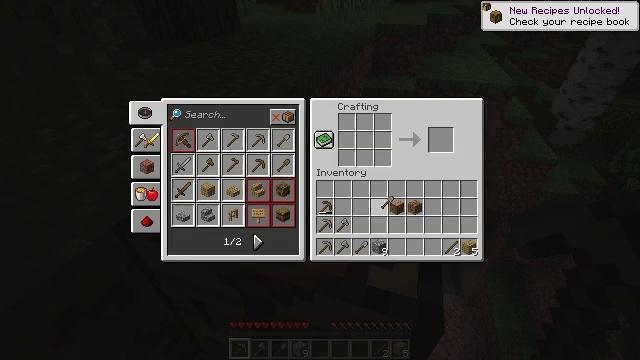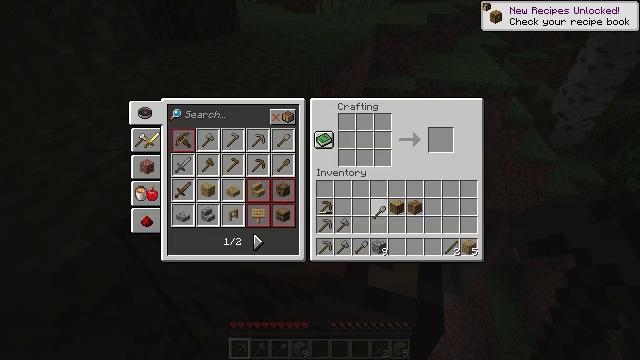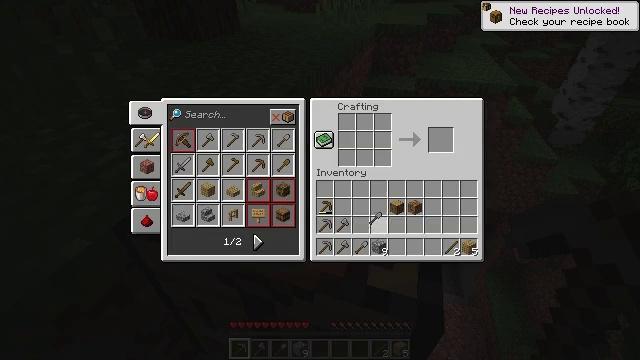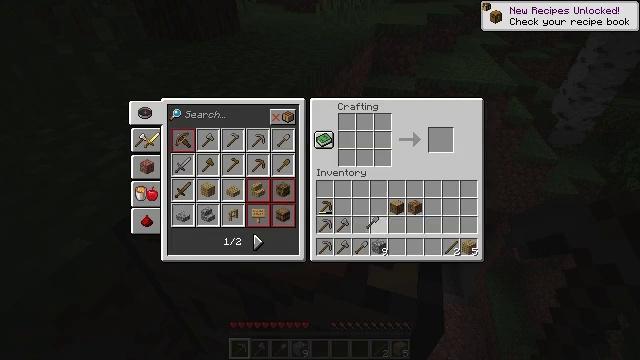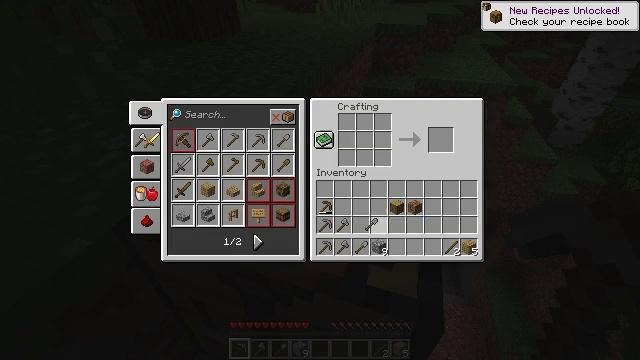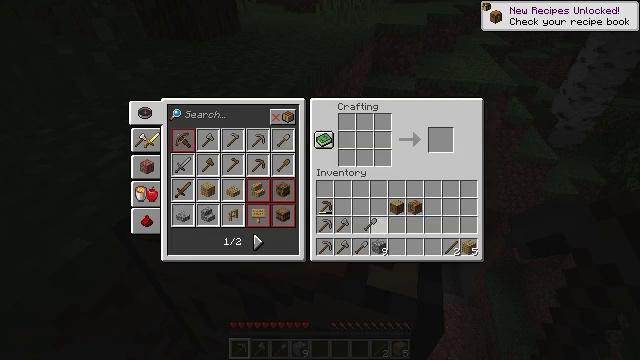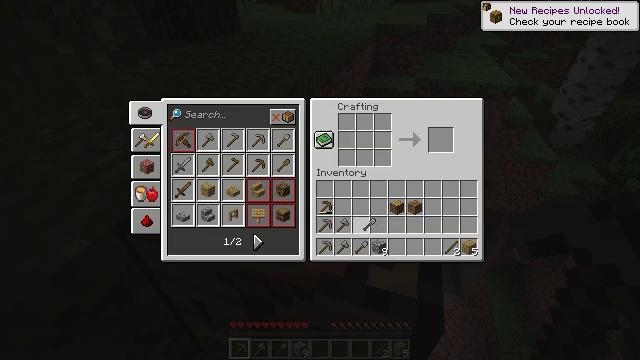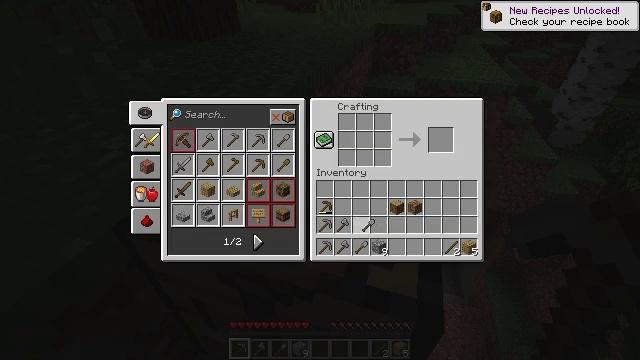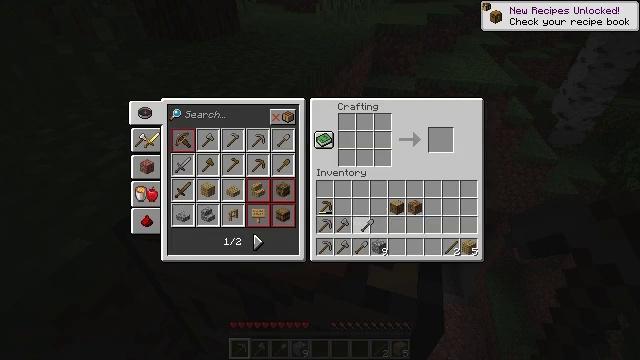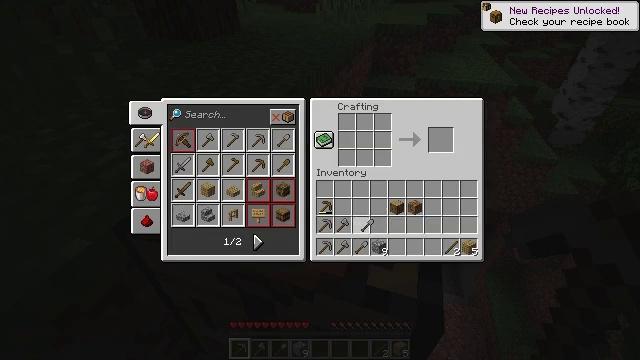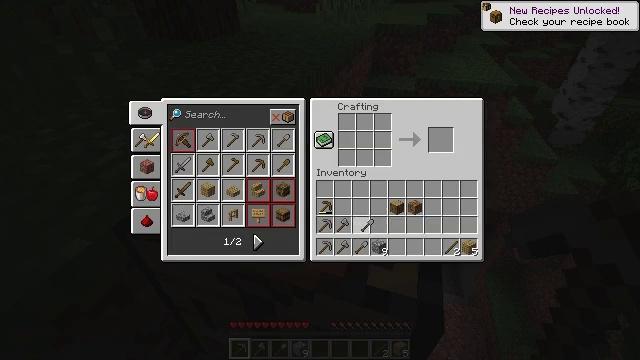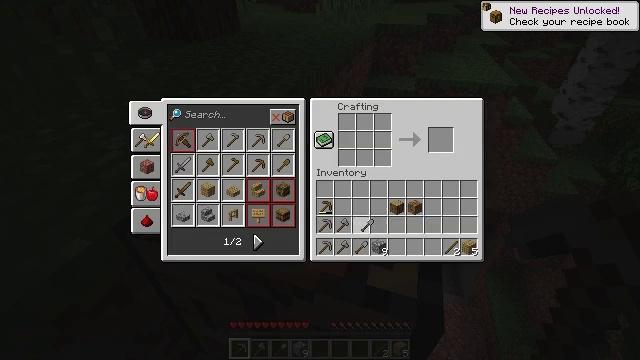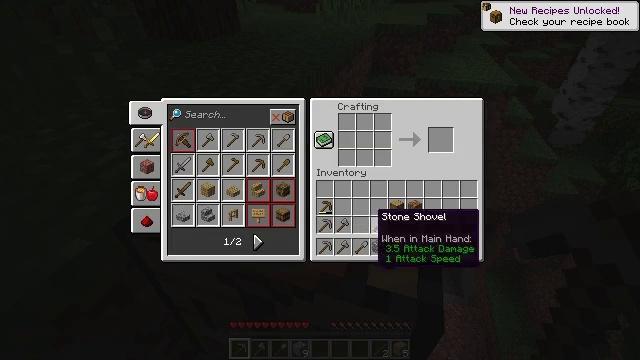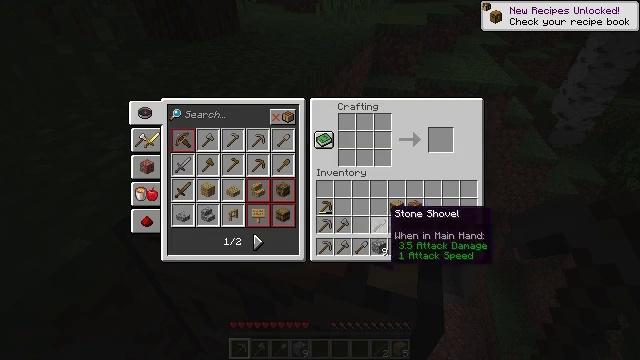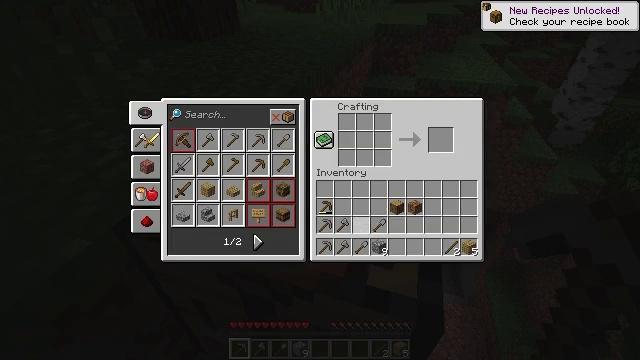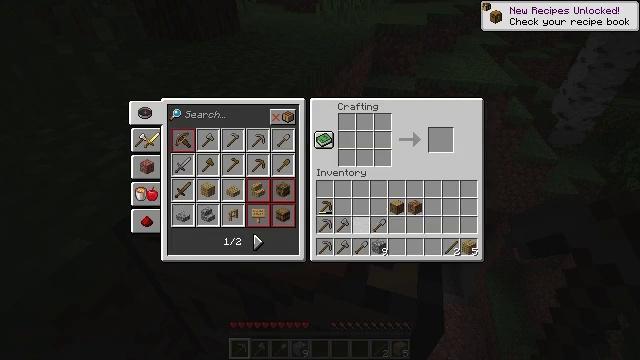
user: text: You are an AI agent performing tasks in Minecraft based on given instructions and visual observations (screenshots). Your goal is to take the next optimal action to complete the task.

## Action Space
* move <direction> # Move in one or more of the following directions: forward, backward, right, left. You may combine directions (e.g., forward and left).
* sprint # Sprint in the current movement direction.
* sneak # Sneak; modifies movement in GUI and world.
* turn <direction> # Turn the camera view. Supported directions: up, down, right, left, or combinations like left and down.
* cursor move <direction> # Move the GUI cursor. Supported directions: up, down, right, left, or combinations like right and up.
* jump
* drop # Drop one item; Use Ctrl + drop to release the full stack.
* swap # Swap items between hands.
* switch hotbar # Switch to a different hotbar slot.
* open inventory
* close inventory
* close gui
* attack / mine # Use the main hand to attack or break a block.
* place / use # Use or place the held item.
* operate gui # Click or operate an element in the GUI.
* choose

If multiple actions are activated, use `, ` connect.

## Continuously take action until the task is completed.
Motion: motion action
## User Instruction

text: Attack the crafting table to break it.
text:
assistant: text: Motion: cursor move left and down, open gui
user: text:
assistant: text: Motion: no_op
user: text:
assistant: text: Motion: no_op
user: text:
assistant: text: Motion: no_op
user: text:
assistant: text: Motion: no_op
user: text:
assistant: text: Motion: no_op
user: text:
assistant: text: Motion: no_op
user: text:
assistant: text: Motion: no_op
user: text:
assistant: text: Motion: operate gui
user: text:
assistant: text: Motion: operate gui
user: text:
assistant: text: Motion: operate gui
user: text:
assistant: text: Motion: no_op
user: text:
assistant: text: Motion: cursor move right
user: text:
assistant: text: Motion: cursor move left
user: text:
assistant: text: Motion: no_op
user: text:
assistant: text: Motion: no_op
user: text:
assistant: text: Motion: no_op
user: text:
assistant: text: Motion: no_op
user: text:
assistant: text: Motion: cursor move right
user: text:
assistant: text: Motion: cursor move right
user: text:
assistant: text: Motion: turn right, close gui
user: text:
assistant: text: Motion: turn right
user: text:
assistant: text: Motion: no_op
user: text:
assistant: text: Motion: no_op
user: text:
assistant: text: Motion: no_op
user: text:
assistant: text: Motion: no_op
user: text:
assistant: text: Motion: no_op
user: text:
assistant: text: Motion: no_op
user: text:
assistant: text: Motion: no_op
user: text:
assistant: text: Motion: no_op